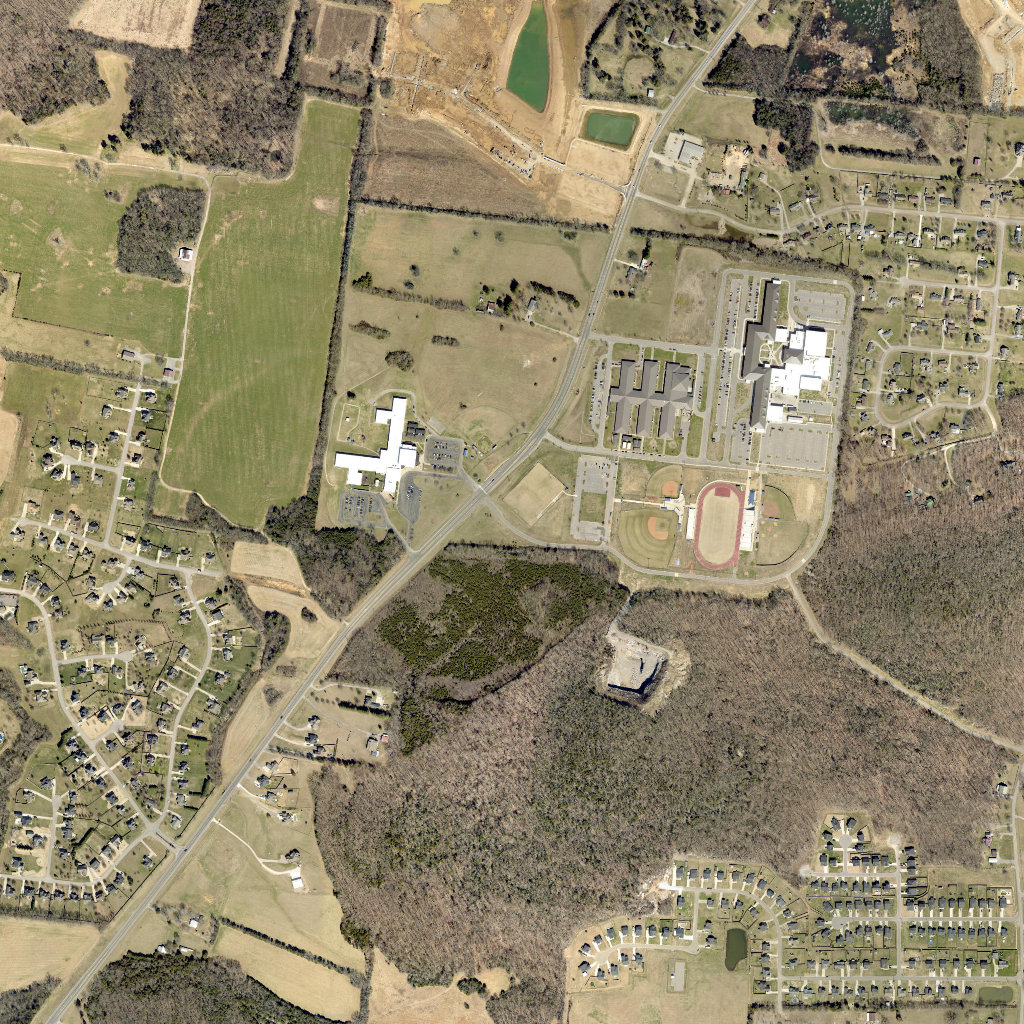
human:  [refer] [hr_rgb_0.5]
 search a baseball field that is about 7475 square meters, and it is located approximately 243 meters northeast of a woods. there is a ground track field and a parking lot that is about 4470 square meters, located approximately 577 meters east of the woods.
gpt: <box>[[44, 38, 50, 44, 0]]</box>